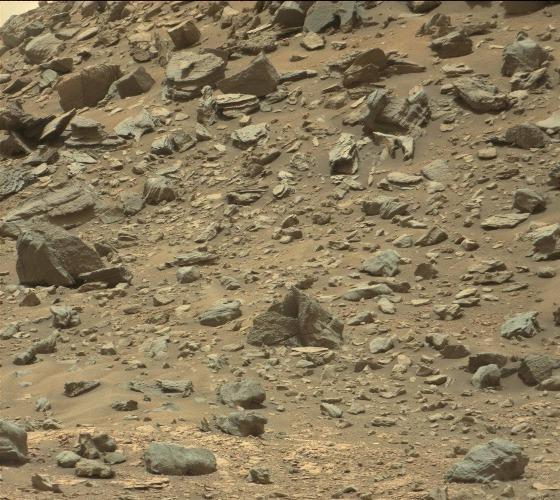
Terrain classes present: Gravel / Sand / Soil, Rock, Shadow, Sky / Distant Mountains